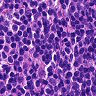
Metastatic tissue present: no